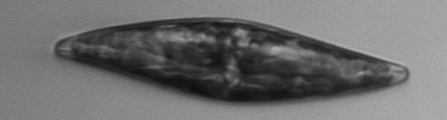
Label: Pleurosigma